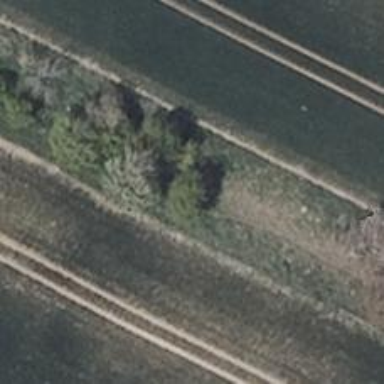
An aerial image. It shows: Deciduous broadleaved tree.